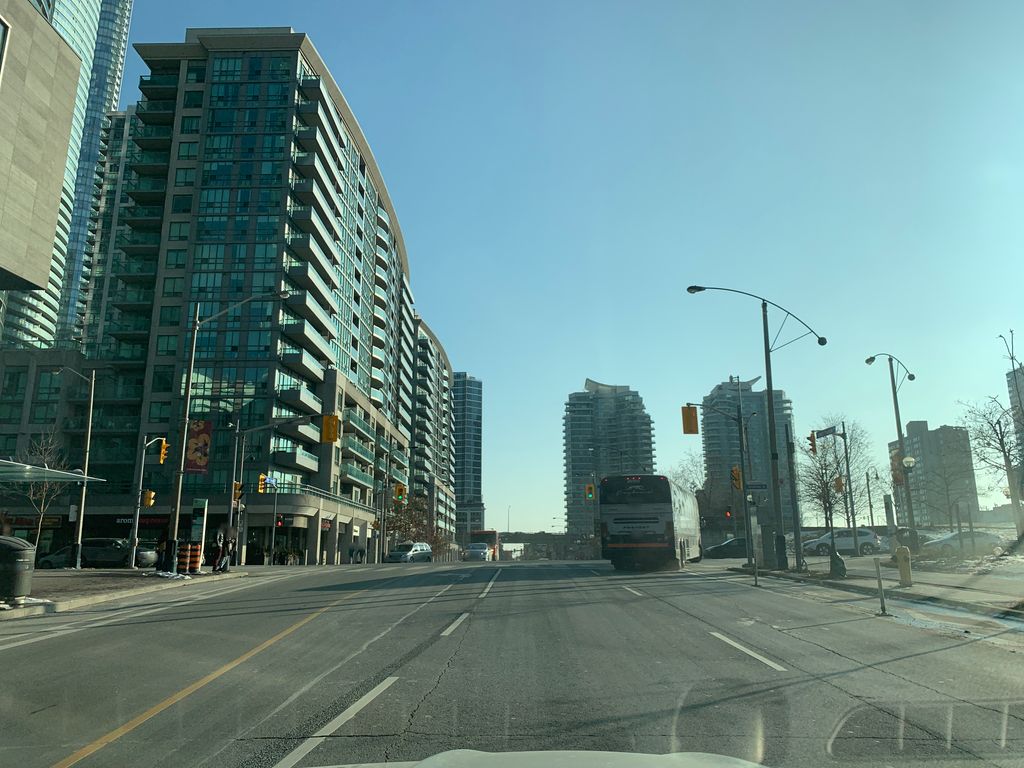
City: toronto